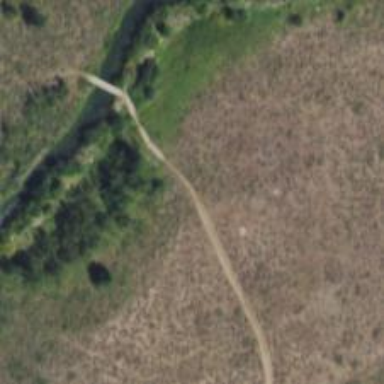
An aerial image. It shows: Trail path.